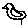
Label: bird